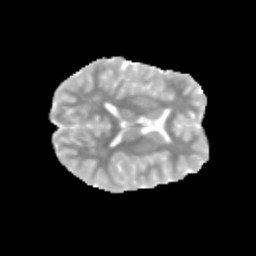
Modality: MD
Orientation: axial
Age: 13
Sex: male
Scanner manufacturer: siemens
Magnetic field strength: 3 T
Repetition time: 3.8 s
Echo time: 0.07 s